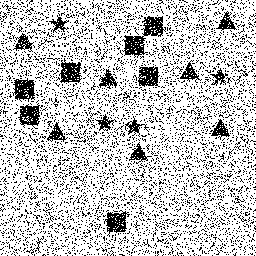
Squares: 7
Triangles: 7
Stars: 4
Total shapes: 18